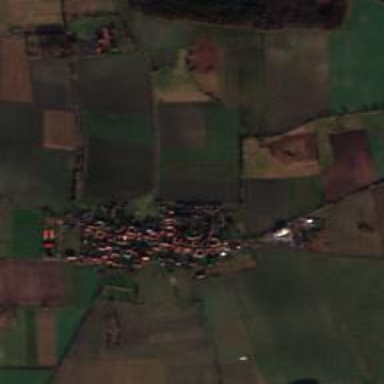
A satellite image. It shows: Village.